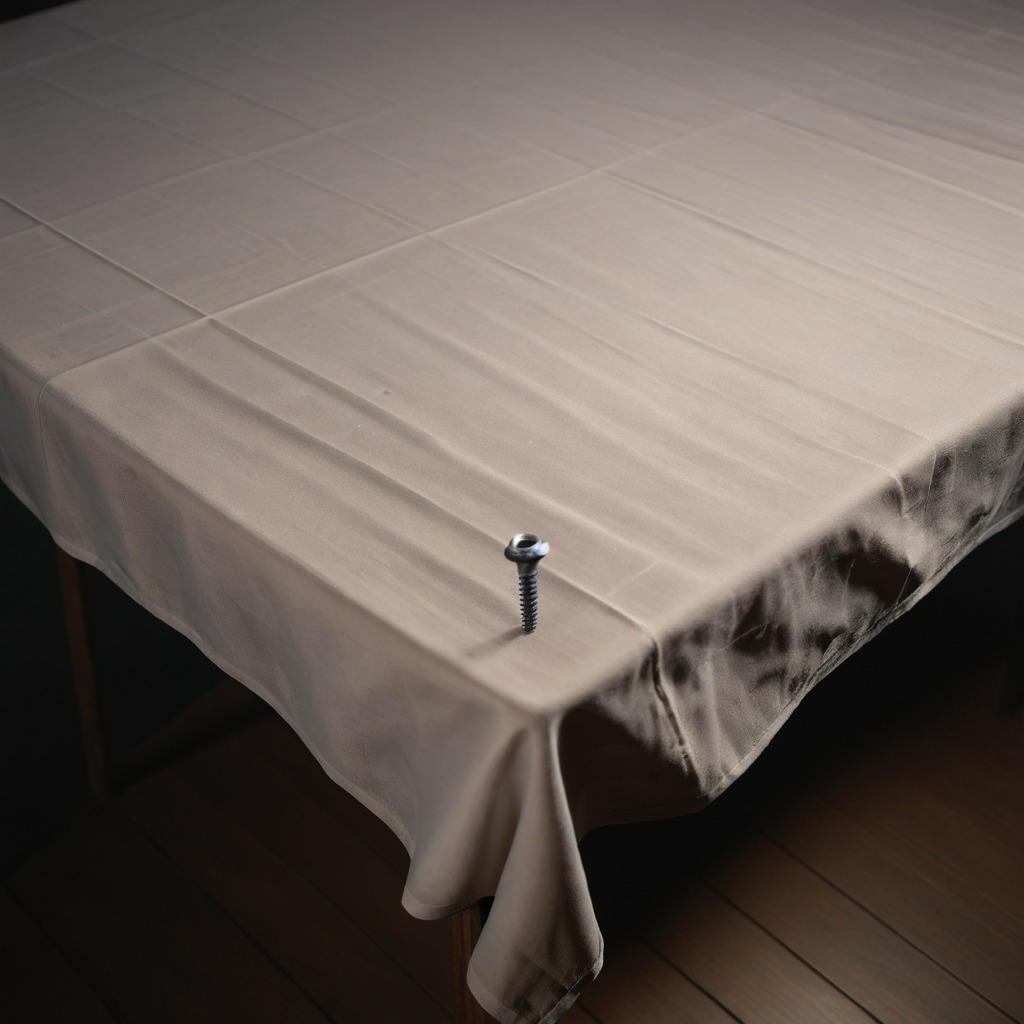
A metal screw is lying on a wooden table.